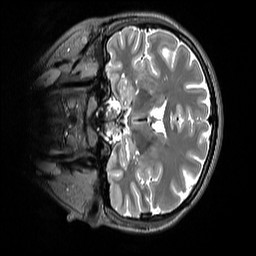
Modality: T2w
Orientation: coronal
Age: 24
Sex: female
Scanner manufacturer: siemens
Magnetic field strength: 3 T
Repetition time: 3.2 s
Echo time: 0.412 s